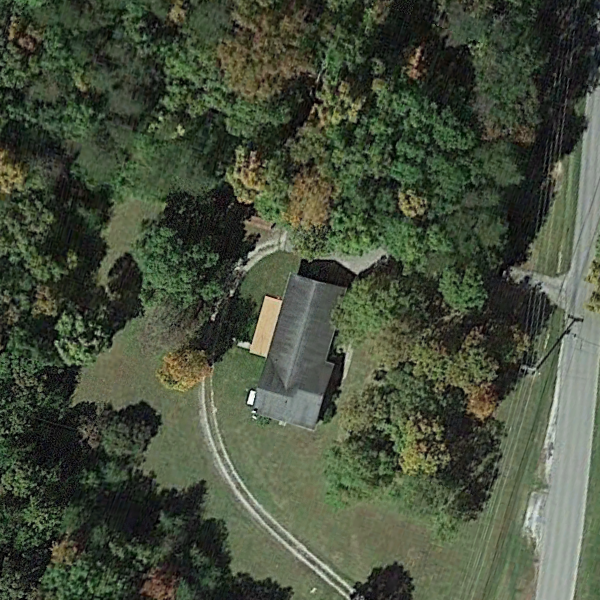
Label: SparseResidential